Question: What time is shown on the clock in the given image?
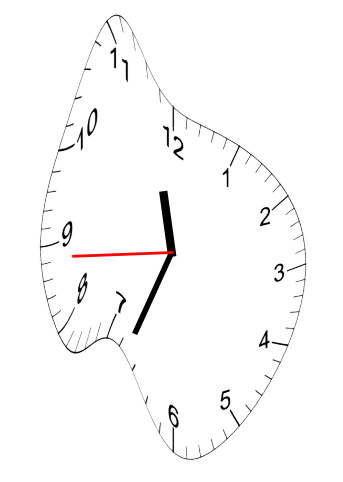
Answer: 11:33:44